Question:
I know the virtual memory separates 2G(for kernel)/2G(for user) in Windows.
But why the address of variable isn't stack continually?
Likes 0x22ff74,0x22ff78,0x22ff82,0x22ff86 ? Does it mean that Windows use sandbox mechanism in user process?
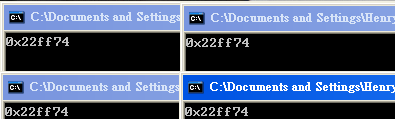
Answer: That's exactly what virtual memory is. The operating system provides each program with its own private address space. In reality the operating system is in charge of mapping those virtual addresses back to the physical address space without the application being aware.
As you noticed this means that two applications can have different data residing at the same virtual address in the program.
Read more about virtual memory <URL>.